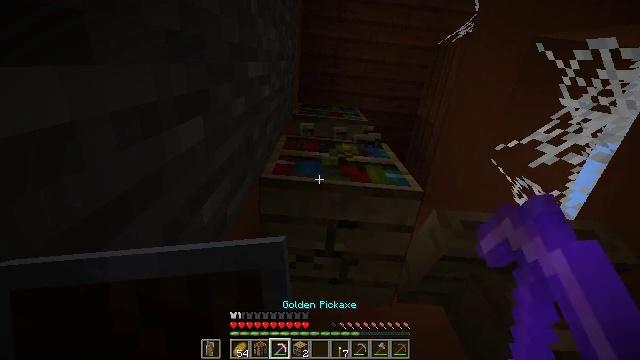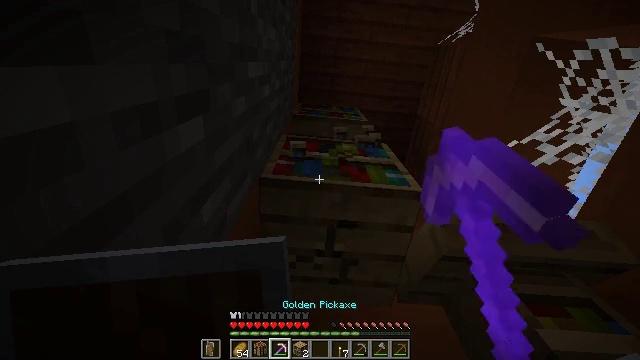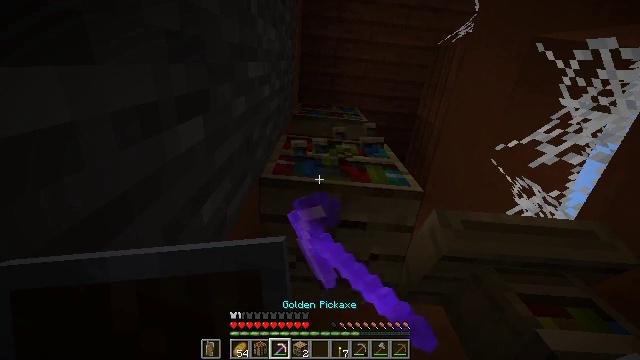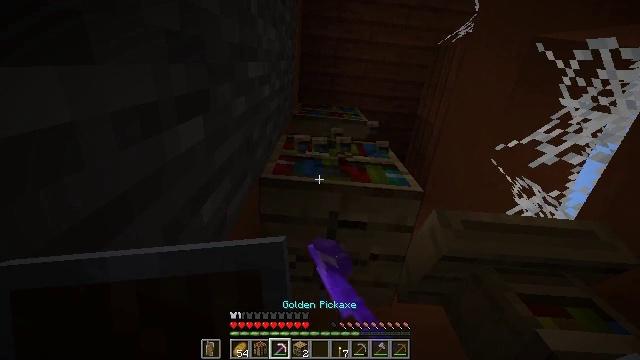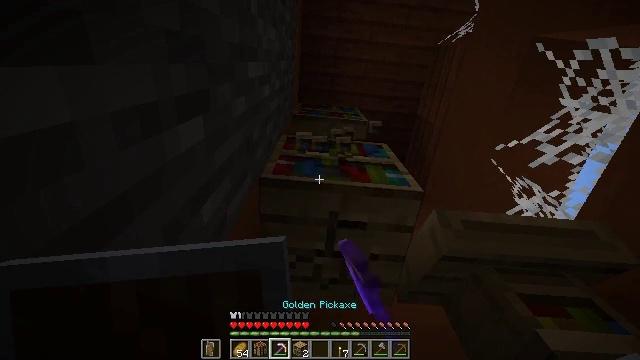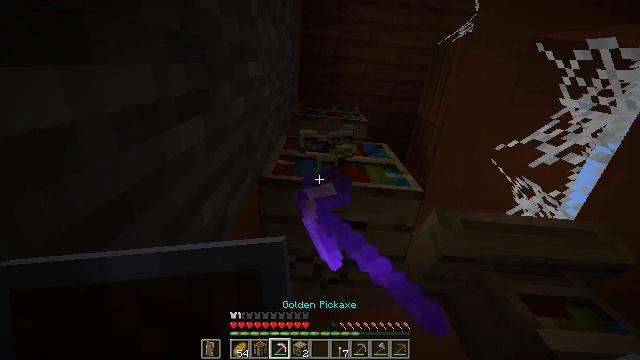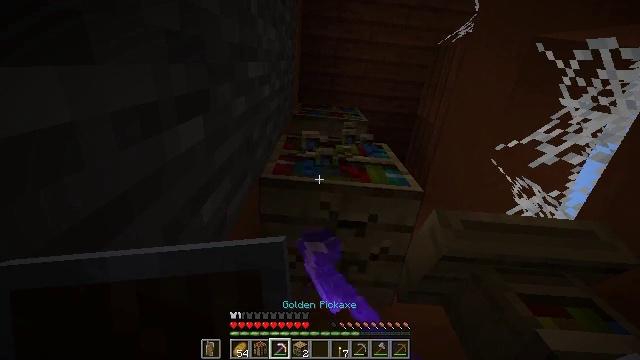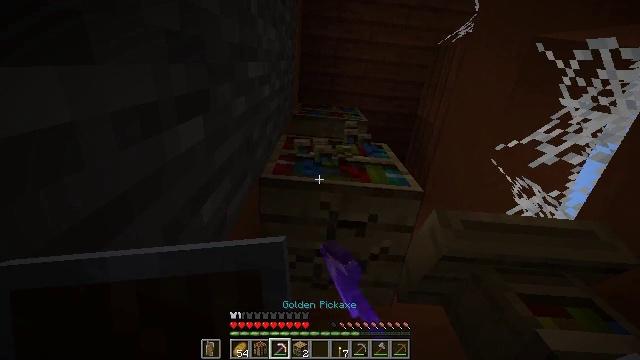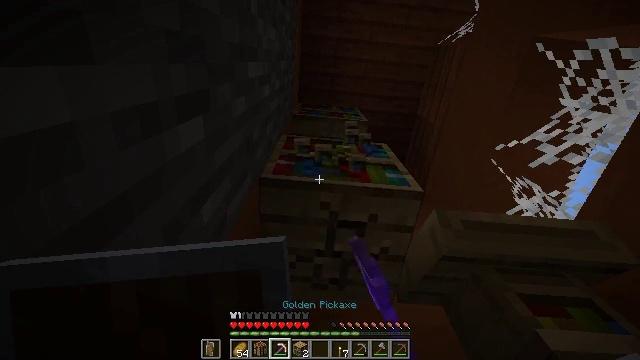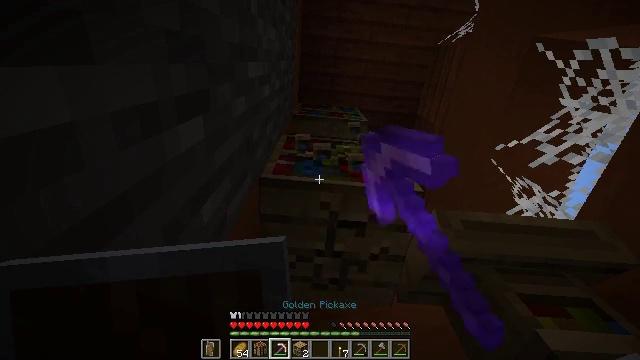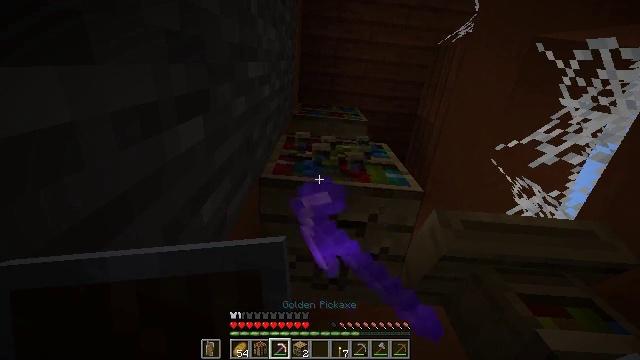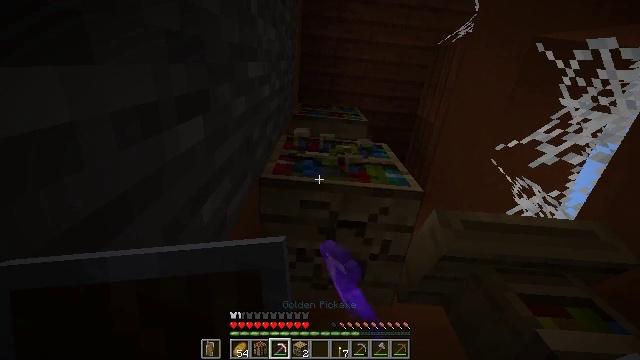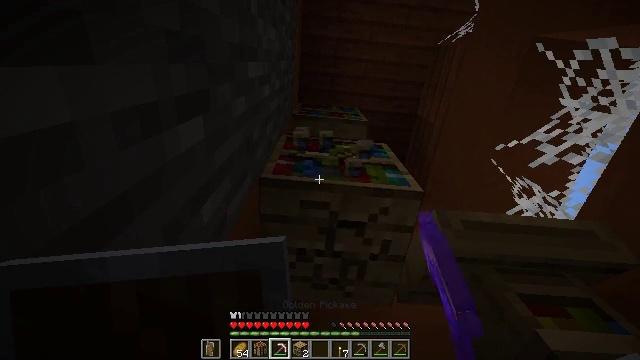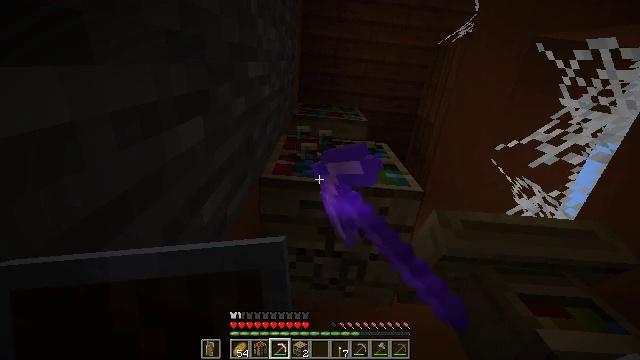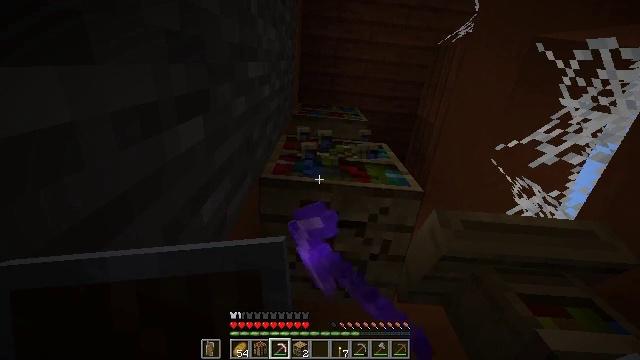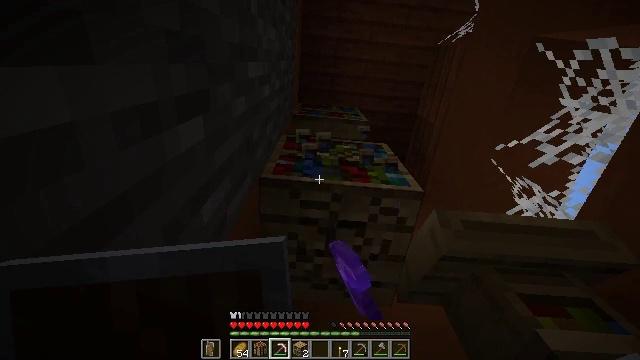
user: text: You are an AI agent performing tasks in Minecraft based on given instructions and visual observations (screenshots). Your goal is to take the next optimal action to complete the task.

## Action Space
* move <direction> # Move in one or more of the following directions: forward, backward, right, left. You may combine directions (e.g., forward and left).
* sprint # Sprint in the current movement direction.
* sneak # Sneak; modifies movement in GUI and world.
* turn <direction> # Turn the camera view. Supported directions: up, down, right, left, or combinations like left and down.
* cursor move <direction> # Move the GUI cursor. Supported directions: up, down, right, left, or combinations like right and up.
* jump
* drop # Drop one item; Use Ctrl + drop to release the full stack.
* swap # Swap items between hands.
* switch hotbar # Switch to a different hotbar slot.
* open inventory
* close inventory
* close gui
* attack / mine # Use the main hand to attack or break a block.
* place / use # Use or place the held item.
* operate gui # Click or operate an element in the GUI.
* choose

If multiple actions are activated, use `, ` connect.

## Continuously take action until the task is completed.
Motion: motion action
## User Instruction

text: Reclaim bookshelf materials.
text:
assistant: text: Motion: attack / mine
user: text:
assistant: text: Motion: attack / mine
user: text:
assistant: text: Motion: attack / mine
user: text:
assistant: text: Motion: attack / mine
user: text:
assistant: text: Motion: attack / mine
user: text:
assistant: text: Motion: attack / mine
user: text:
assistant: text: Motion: attack / mine
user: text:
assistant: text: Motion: attack / mine
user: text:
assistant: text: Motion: attack / mine
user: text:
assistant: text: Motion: attack / mine
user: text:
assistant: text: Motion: attack / mine
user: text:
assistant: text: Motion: attack / mine
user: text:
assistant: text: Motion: attack / mine
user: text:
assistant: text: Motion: attack / mine
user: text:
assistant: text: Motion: attack / mine
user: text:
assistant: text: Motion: attack / mine
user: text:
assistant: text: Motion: attack / mine
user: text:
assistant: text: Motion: attack / mine
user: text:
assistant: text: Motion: attack / mine
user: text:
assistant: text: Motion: attack / mine
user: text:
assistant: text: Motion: attack / mine
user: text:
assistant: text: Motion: attack / mine
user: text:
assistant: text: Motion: attack / mine
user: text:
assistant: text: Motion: attack / mine
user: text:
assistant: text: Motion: turn left and up, attack / mine
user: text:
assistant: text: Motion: turn up, attack / mine
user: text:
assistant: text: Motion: attack / mine
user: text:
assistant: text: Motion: attack / mine
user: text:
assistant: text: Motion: attack / mine
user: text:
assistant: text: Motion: attack / mine